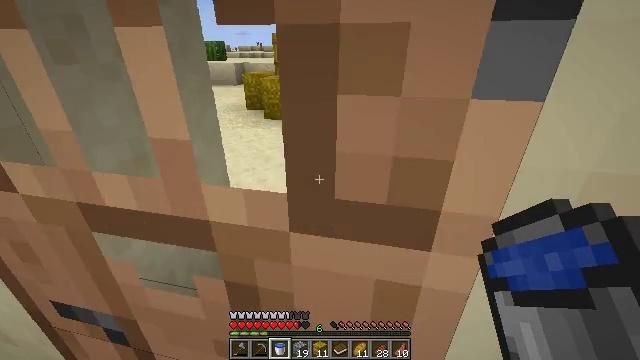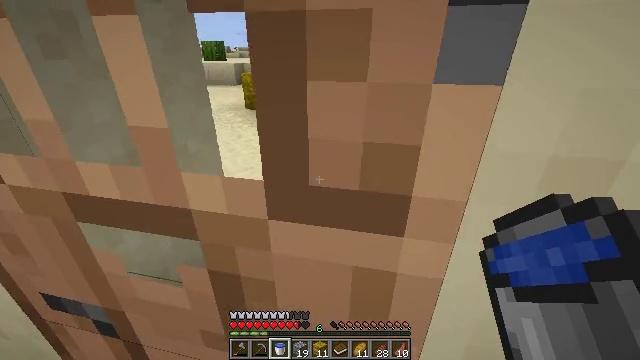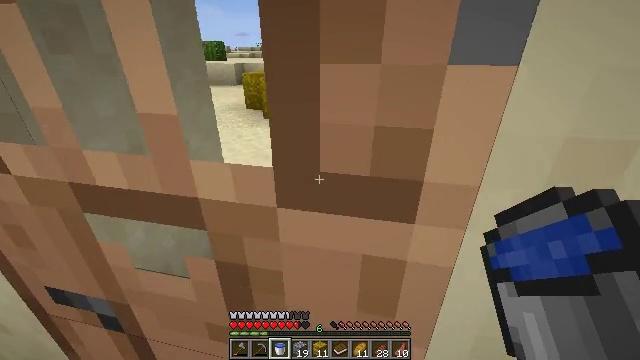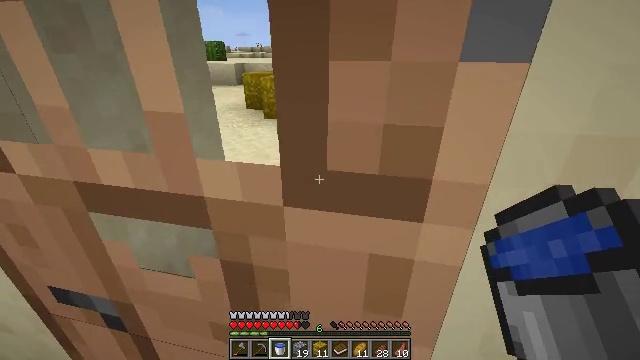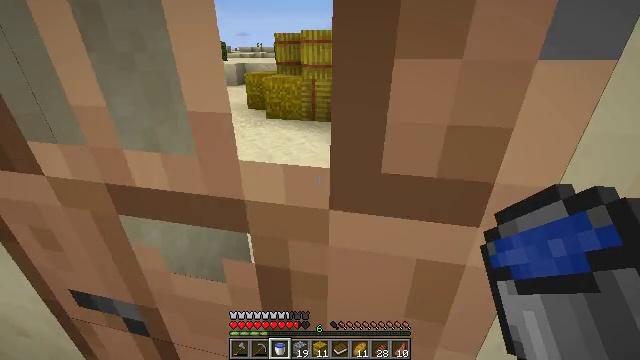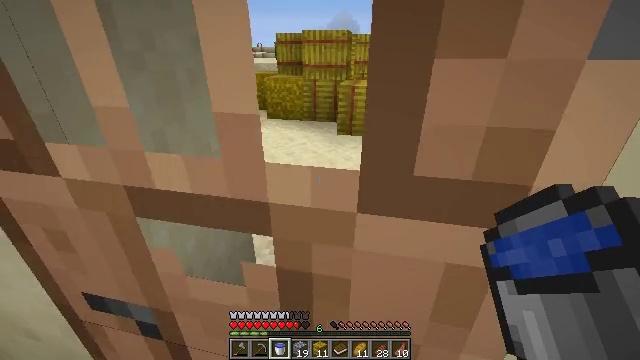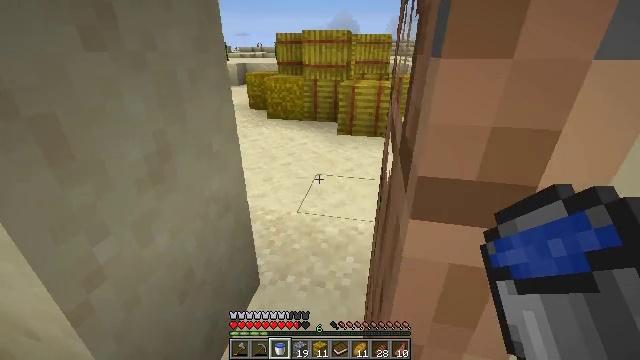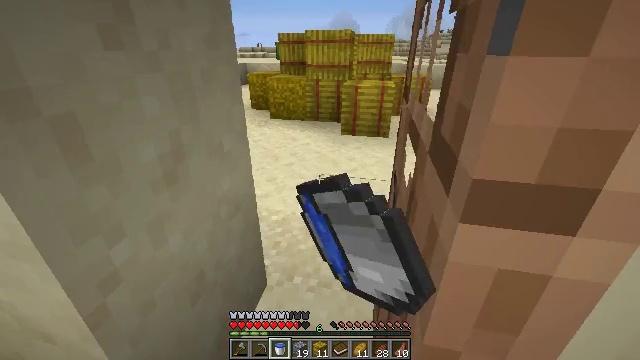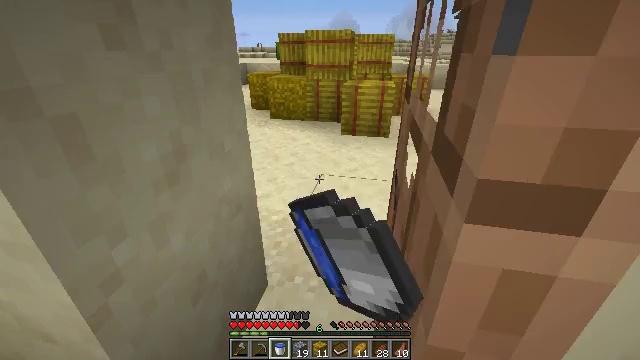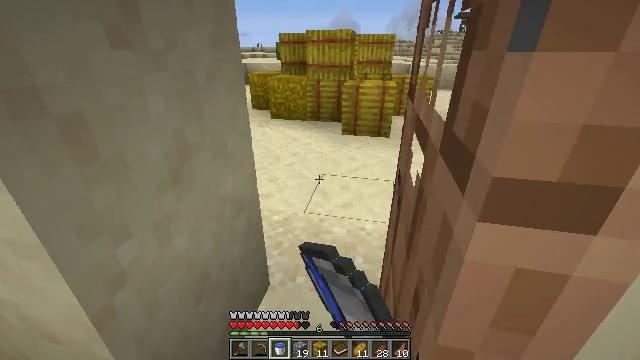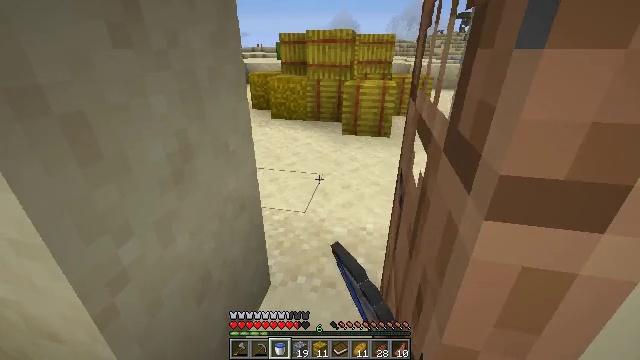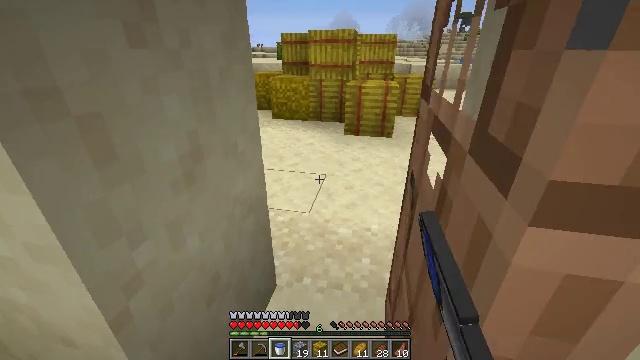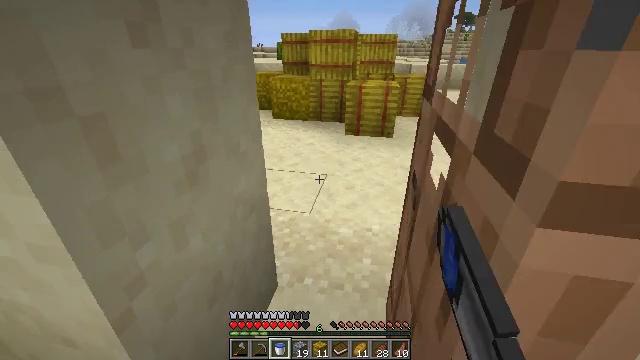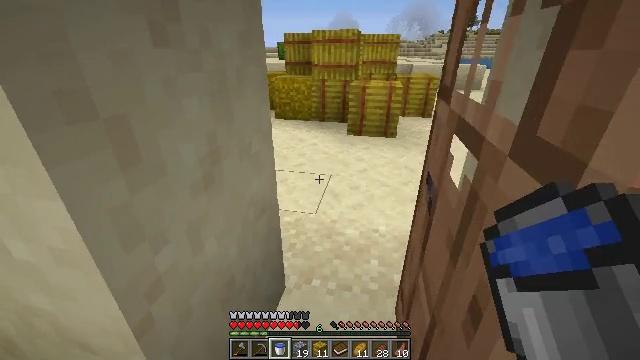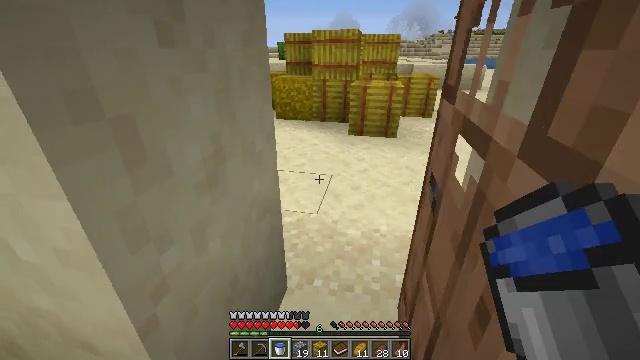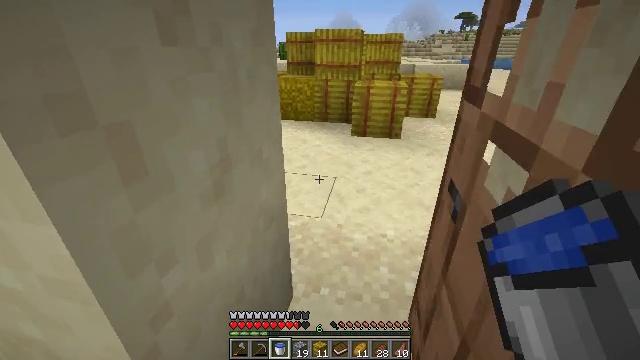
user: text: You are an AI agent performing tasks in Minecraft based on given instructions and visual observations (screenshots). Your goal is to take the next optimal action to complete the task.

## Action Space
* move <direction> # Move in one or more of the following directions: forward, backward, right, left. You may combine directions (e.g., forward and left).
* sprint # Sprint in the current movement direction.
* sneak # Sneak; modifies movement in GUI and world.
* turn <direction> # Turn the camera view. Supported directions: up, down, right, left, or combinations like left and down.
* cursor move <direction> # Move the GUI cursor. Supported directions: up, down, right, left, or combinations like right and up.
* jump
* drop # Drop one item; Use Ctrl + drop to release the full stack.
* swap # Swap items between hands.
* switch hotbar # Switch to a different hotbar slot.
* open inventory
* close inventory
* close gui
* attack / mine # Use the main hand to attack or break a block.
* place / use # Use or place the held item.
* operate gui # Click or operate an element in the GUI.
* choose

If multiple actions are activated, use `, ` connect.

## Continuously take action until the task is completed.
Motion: motion action
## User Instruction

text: Gather the potted cactus from the pot.
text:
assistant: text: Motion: move forward, sprint
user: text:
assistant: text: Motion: move forward
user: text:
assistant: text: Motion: move forward
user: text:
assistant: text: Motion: move forward
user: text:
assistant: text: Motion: move forward
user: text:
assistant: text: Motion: move forward, use / place
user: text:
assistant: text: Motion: use / place
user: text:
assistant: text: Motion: use / place
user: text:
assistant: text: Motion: no_op
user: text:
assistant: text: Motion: move forward
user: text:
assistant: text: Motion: move forward
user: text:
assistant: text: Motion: move forward
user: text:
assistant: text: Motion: move forward, sprint
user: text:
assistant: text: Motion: move forward, sprint
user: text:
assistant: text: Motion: move forward, sprint
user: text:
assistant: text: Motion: move forward, sprint
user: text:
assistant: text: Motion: move forward, sprint, turn up
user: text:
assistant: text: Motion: move forward, sprint
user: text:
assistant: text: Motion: move forward, sprint
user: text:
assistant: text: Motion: move forward, sprint
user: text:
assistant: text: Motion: move forward, sprint
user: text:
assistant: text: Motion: move forward, sprint
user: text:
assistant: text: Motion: move forward, sprint
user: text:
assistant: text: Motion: move forward, sprint
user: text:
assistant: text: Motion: move forward, sprint
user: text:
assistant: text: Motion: move forward, sprint
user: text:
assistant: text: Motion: move forward, sprint
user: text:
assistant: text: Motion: move forward, sprint
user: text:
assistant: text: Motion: move forward, sprint
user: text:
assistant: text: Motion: move forward, sprint